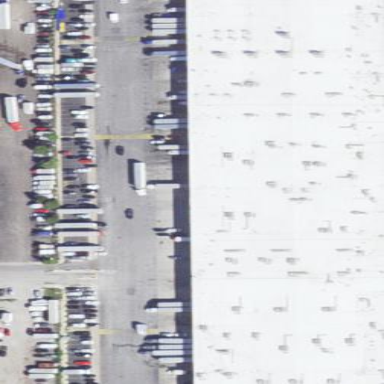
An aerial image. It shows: Industrial building.